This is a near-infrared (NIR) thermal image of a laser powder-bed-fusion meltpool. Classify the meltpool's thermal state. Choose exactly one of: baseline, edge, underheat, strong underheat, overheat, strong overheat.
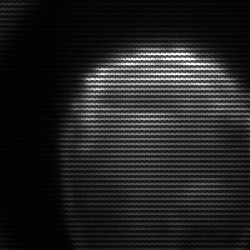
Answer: edge